Question: I#m going to use the project <URL> for drawing graphs with DELPHI.
Compile is fine , but run gives error as shown below
,
what class to register and how ??? Never done this before
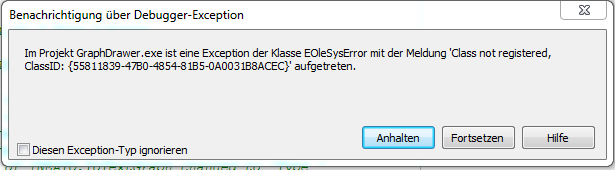
Answer: This looks like you are missing a COM registration. The actual component is implemented in a COM component and needs to be registered with 'regsvr32' or similar.
It looks like you are using WinGraphviz which can be downloaded here: <URL>. You need to get the compiled .dll installed and register it with 'regsvr32'.
'''
regsvr32.exe WinGraphviz.dll
'''
The link above contains all the documentation you need to install and register the component.